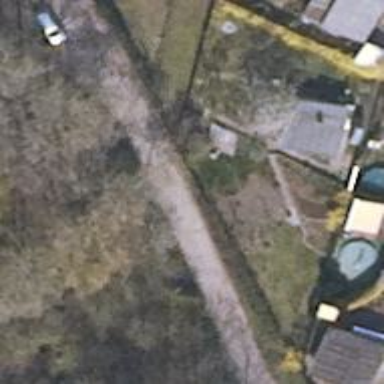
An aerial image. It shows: Service road with ground surface leading to allotments.